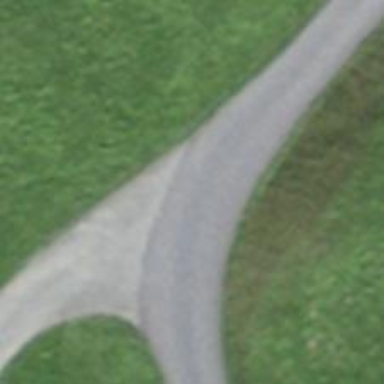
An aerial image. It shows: Unclassified road.